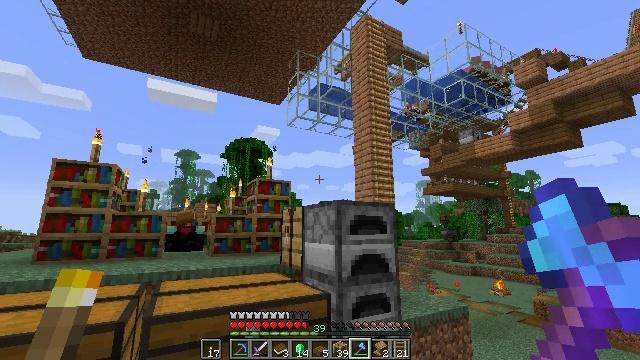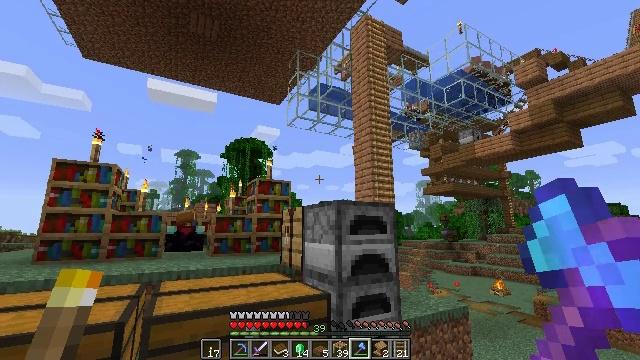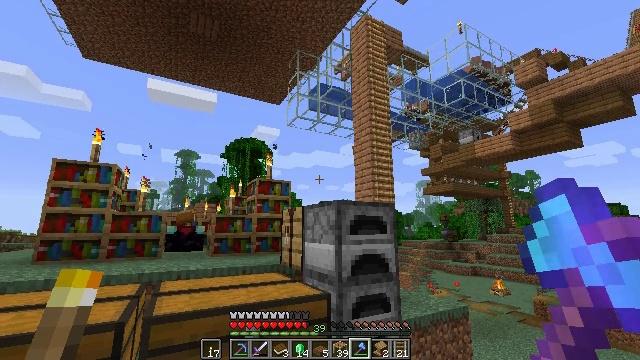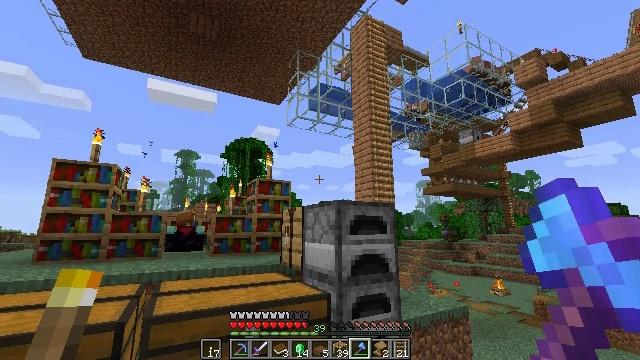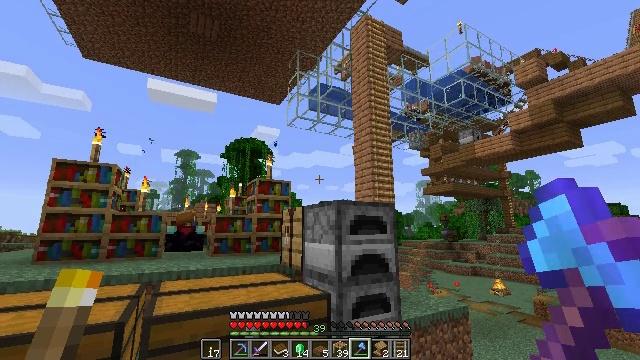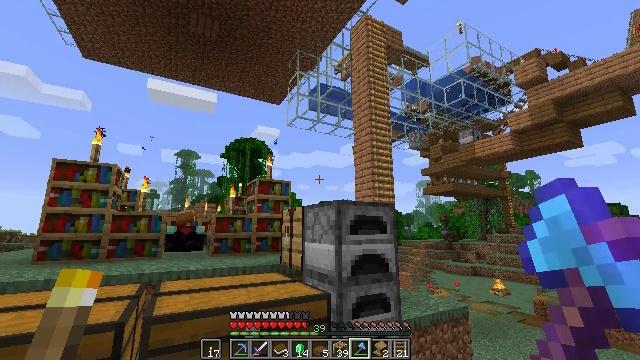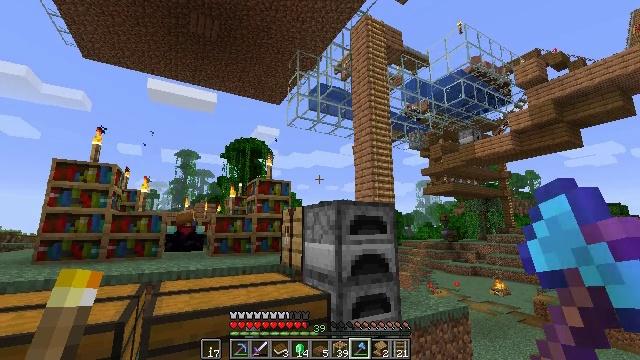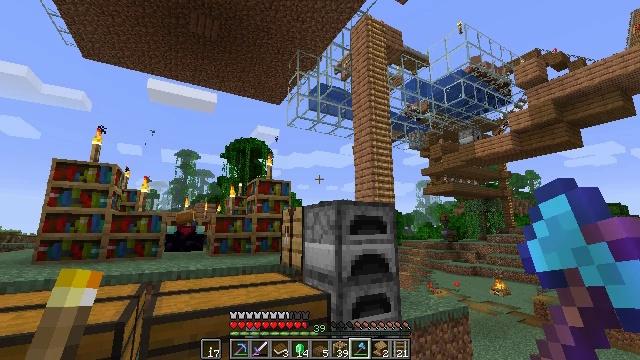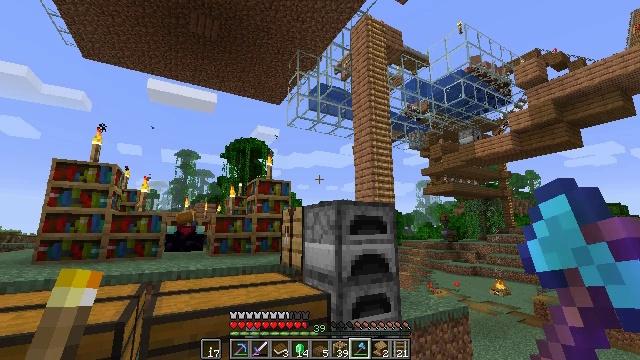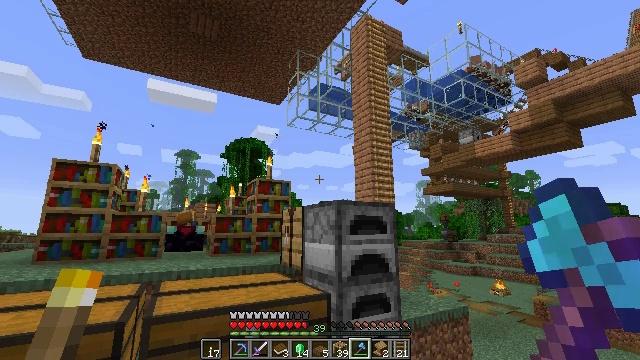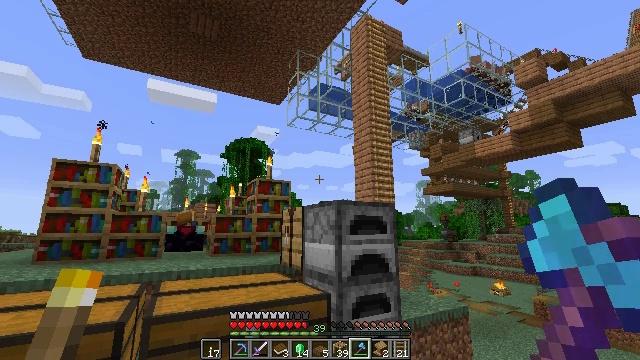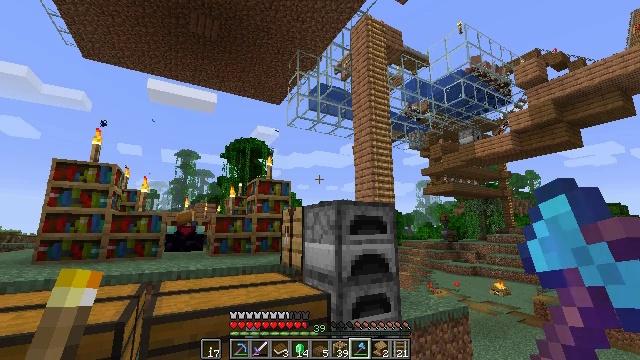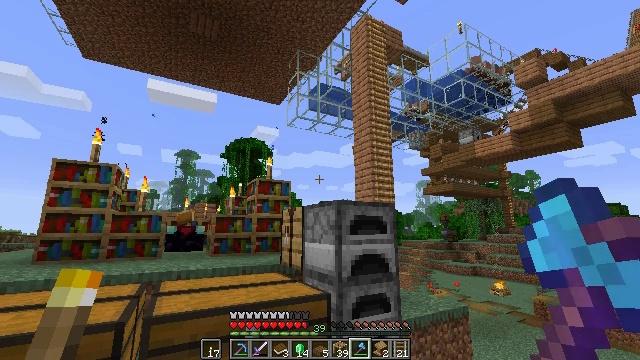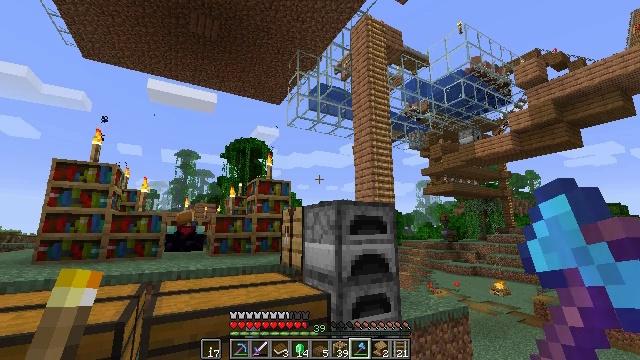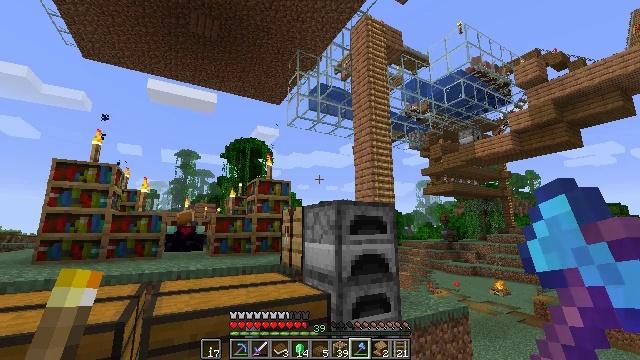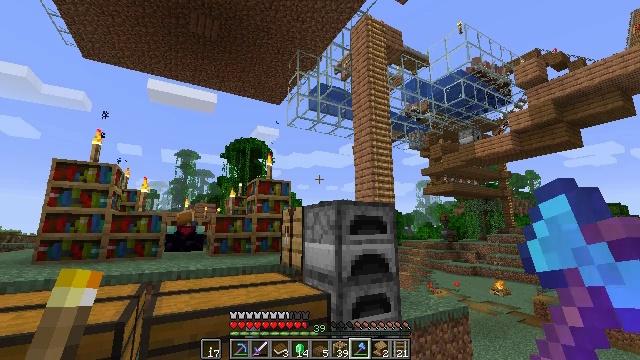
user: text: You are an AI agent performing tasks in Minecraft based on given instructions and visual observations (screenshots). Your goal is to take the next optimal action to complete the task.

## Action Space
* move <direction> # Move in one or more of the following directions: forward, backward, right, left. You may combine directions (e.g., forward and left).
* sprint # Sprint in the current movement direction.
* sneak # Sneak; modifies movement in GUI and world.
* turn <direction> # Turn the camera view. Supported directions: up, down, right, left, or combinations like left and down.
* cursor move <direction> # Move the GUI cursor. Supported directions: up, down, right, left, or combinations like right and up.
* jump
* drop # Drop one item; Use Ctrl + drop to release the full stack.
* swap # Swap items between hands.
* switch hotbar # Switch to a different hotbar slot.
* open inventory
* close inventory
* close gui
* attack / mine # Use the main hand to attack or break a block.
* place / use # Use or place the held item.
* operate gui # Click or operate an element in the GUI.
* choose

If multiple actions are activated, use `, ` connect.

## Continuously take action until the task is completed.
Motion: motion action
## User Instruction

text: Reclaim the spruce slab for later use.
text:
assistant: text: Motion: no_op
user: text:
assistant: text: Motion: no_op
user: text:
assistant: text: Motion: no_op
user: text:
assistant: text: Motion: no_op
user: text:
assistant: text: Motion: no_op
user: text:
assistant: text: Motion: no_op
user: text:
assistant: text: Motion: no_op
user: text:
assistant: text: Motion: no_op
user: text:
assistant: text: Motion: no_op
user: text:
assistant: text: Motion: no_op
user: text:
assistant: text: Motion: no_op
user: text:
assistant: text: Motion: no_op
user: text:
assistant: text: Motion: no_op
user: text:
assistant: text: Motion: no_op
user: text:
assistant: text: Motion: no_op
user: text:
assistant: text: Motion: no_op
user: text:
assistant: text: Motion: no_op
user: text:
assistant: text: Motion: no_op
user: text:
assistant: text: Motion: no_op
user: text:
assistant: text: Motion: no_op
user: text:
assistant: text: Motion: no_op
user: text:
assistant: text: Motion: no_op
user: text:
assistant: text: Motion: no_op
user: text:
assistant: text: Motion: no_op
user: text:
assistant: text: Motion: no_op
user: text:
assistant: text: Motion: no_op
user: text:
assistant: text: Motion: no_op
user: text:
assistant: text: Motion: no_op
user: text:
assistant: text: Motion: no_op
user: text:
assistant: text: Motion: no_op